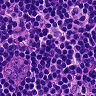
Metastatic tissue present: no